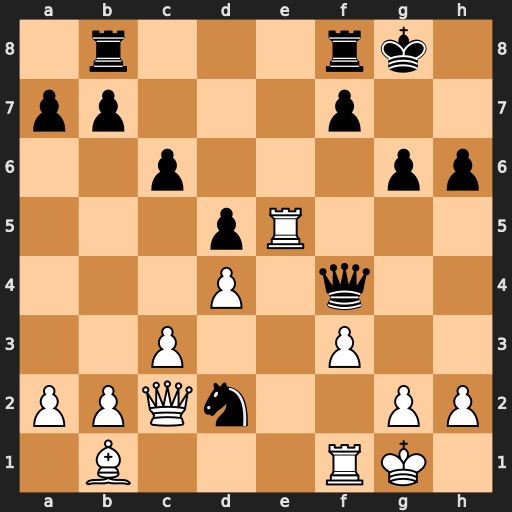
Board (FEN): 1r3rk1/pp3p2/2p3pp/3pR3/3P1q2/2P2P2/PPQn2PP/1B3RK1
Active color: w
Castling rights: -
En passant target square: -
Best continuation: g3 Nxf3+ Kg2 Qxe5 dxe5